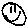
Label: smiley face